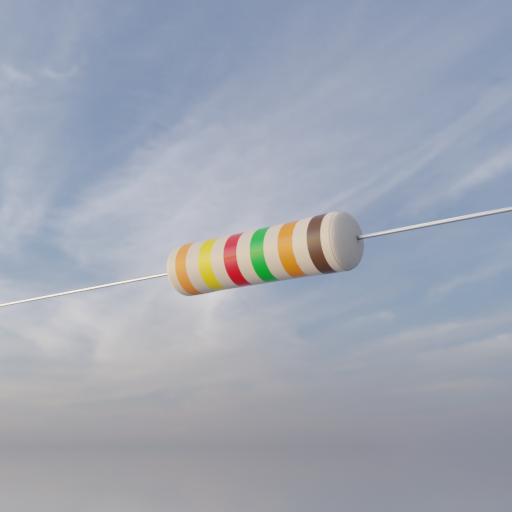
Resistor colour bands (in order): orange, yellow, red, green, orange, brown